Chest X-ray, AP view. Patient: 32 years old, sex F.
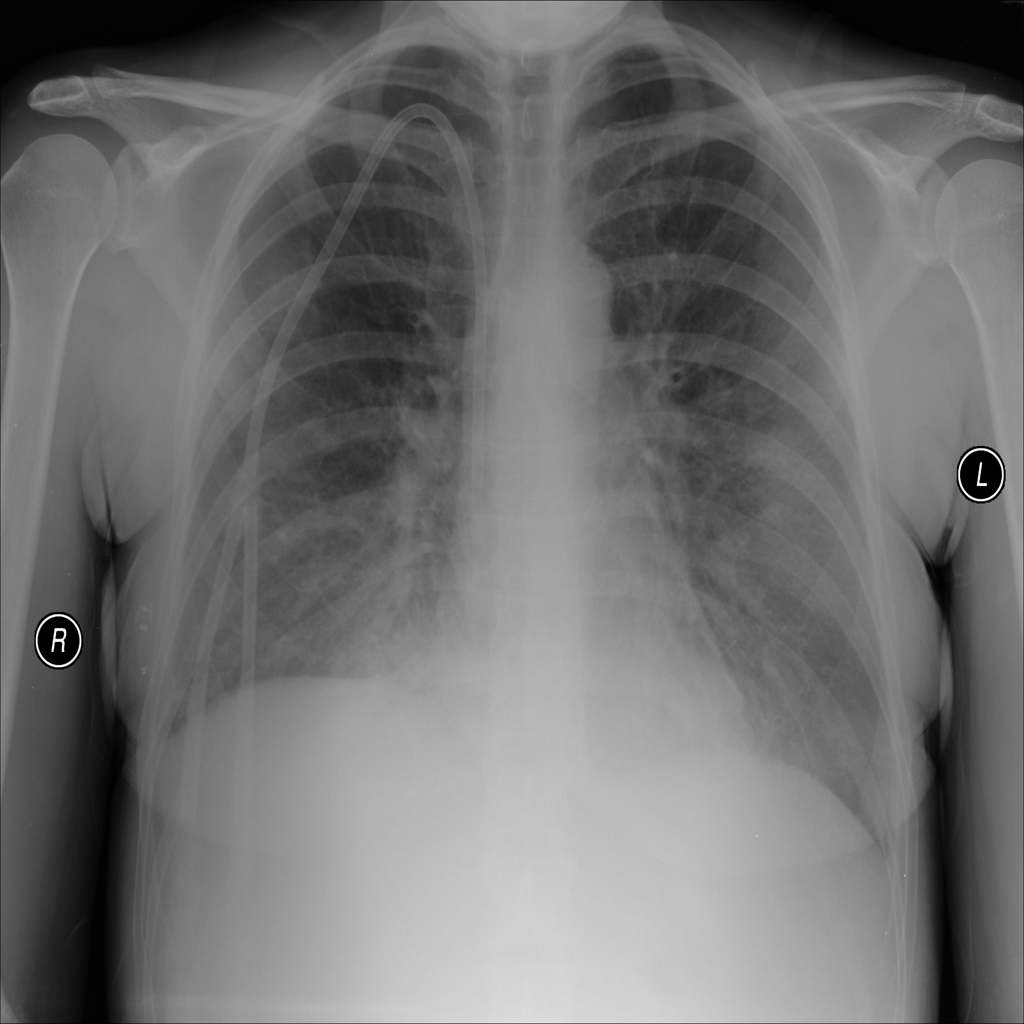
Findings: Consolidation, Edema